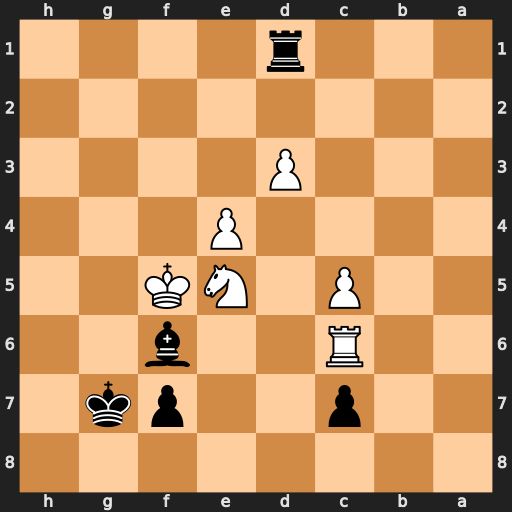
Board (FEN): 8/2p2pk1/2R2b2/2P1NK2/4P3/3P4/8/3r4
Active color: b
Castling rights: -
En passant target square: -
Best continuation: Rf1+ Nf3 Rxf3+